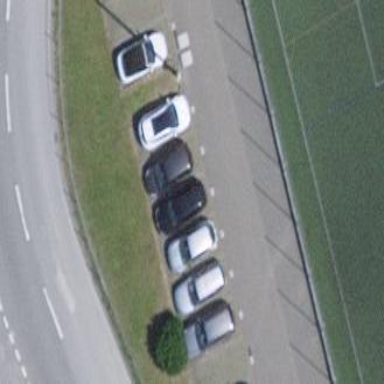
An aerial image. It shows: Street side parking area.